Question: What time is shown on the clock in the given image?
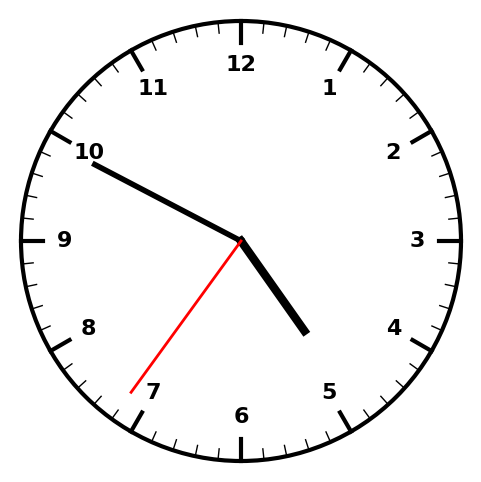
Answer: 04:49:36